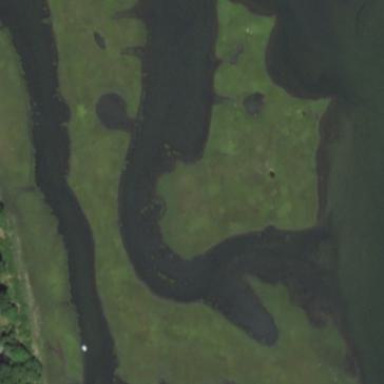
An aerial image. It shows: Wetland area characterized by wet meadow.